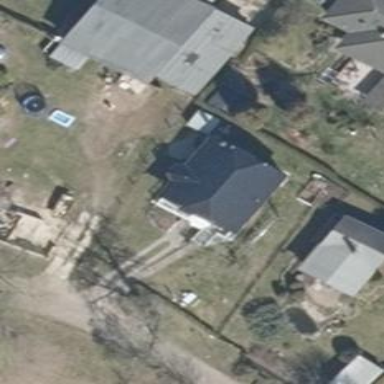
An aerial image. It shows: Half-hipped roof house.